Гелий в количестве $\nu$ молей находится в теплоизолированном вертикальном сосуде под поршнем, на котором стоит гиря. Масса гири в $\alpha$ раз больше массы поршня (см. рисунок).  Над поршнем вакуум. Если к гелию медленно подвести теплоту $Q$, объём гелия увеличится на такую же величину, как если бы вместо подведения тепла гирю быстро сняли.
Найдите изменение $\Delta T_{2}$ температуры гелия во втором процессе. Считайте гелий идеальным газом. Теплоемкостью поршня и стенок сосуда можно пренебречь.
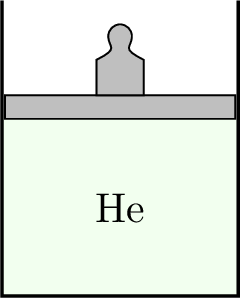
Решение: Пусть $m$ — масса поршня, $S$ — площадь его поперечного сечения, тогда давления гелия при наличии гири и без неё:$$P_{1}=\frac{m(1+\alpha) g}{S}, \quad P_{2}=\frac{m g}{S}, \quad \text { откуда } \quad \frac{P_{2}}{P_{1}}=\frac{1}{\alpha+1} .$$Гелий является одноатомным газом, поэтому его молярные теплоёмкости при постоянном объёме и давлении: $C_{V}=3 R / 2$, $C_{P}=5 R / 2$. Пусть $\Delta V$ — изменение объёма при расширении, $\Delta T_{1}$ — изменение температуры в первом процессе. Запишем уравнение Менделеева—Клапейрона для первого процесса$$P_{1} \Delta V=\nu R \Delta T_{1}.$$Подведенная теплота равна$$Q=\nu C_{P} \Delta T_{1}=\frac{C_{P}}{R} P_{1} \Delta V,$$откуда найдём$$\Delta V=\frac{R}{C_{P}} \cdot \frac{Q}{P_{1}}.$$Теперь рассмотрим второй процесс. Пусть $\Delta h$ —смещение поршня к моменту установления равновесия. Запишем закон сохранения энергии:$$\nu C_{V} \Delta T_{2}+m g \Delta h=0,$$откуда$$\Delta T_{2}=-\frac{m g \Delta h}{\nu C_{V}}=-\frac{P_{2} \Delta V}{\nu C_{V}}=-\frac{P_{2} R Q}{P_{1} \nu C_{P} C_{V}}=-\frac{4 Q}{15(\alpha+1) \nu R}.$$
Ответ: $$ \Delta T_{2}=-\frac{4 Q}{15(\alpha+1) \nu R}. $$
Темы:
T, Термодинамика, Всероссийские, Теплота, Неравновесный процесс, Изопроцессы